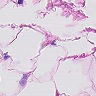
Metastatic tissue present: no